Question: ### Abstract
The average access time for NSArray from my tests is fastest using -O0. My test code accesses every element in array for all arrays of length 0 to 10000.
### Loop for each array:
'''
start = mach_absolute_time();
for (string in array){}
arrayDur = mach_absolute_time() - start;
'''
### Access Time Per Element:
- - - - - -
### Graph:
Average access times at different lengths of array

Where blue is -O0, red is -Ofast, the x axis is elements in the array, and the y axis is the average time in ns to access an element.
### Question:
Aggressive optimization (-Ofast) should be faster or as fast as no optimization (-O0) yet this shows, for NSArray, that optimization is in fact slowing down access times. Why is that, and how could this be considered an optimization?
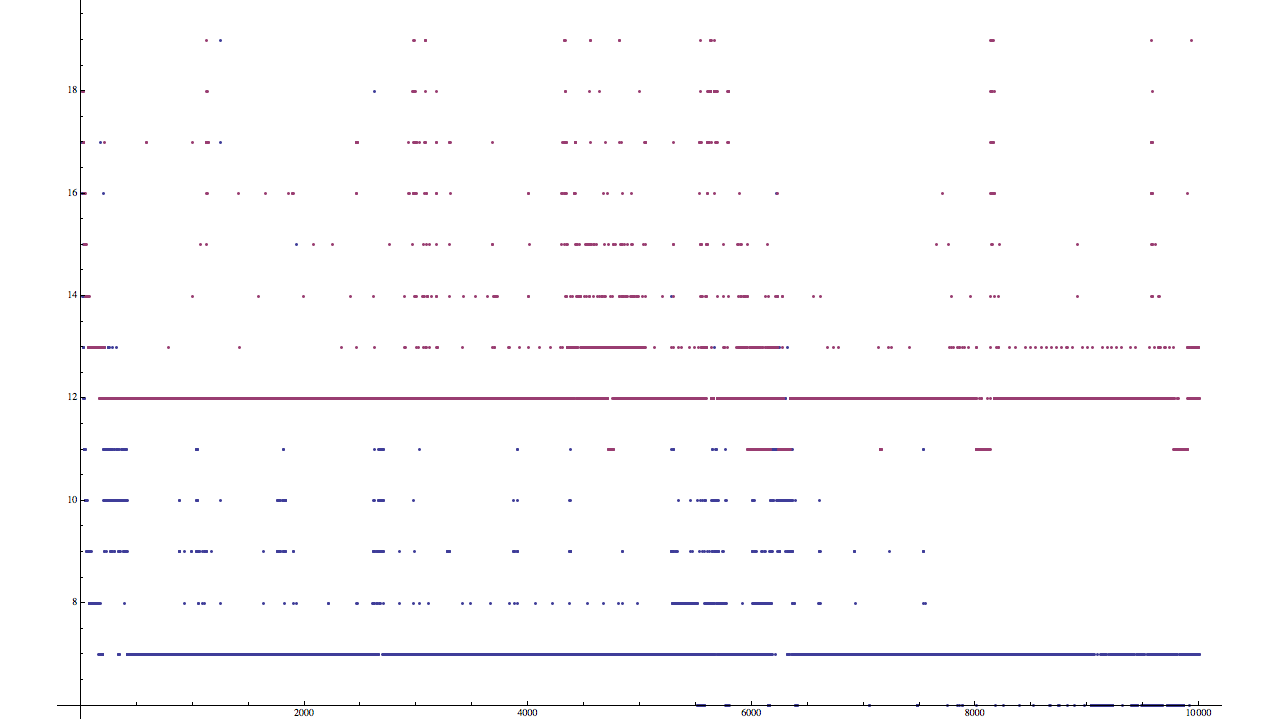
Answer: To turn manecosta's comment into an answer:
Although your post is quite specific, I think you'll find that NSArray internally optimises itself based on the number of elements it contains among other things.
Checkout this great post by on the <URL>, observing a number of oddities with NSArray
One of the takeaways from the blog post is this:
> So it sure looks like CFArray is switching data structure implementations around 30,000 elements. And I believe there's lots more implementations that I haven't discovered, for smaller arrays and for immutable arrays.